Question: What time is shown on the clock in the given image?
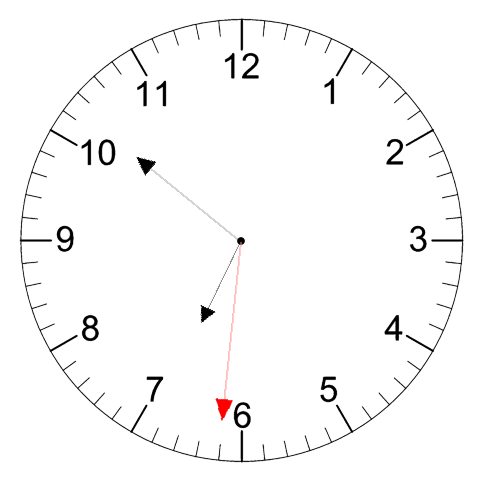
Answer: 06:51:31